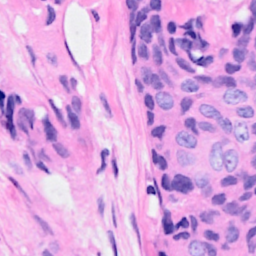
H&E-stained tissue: Breast